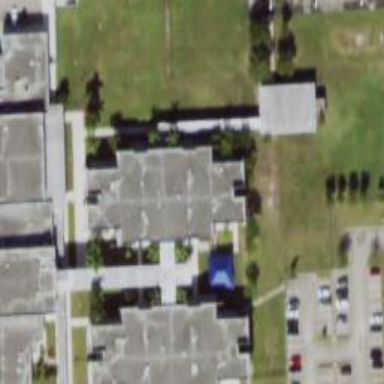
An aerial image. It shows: School.